Platform: macOS
Application: Chrome
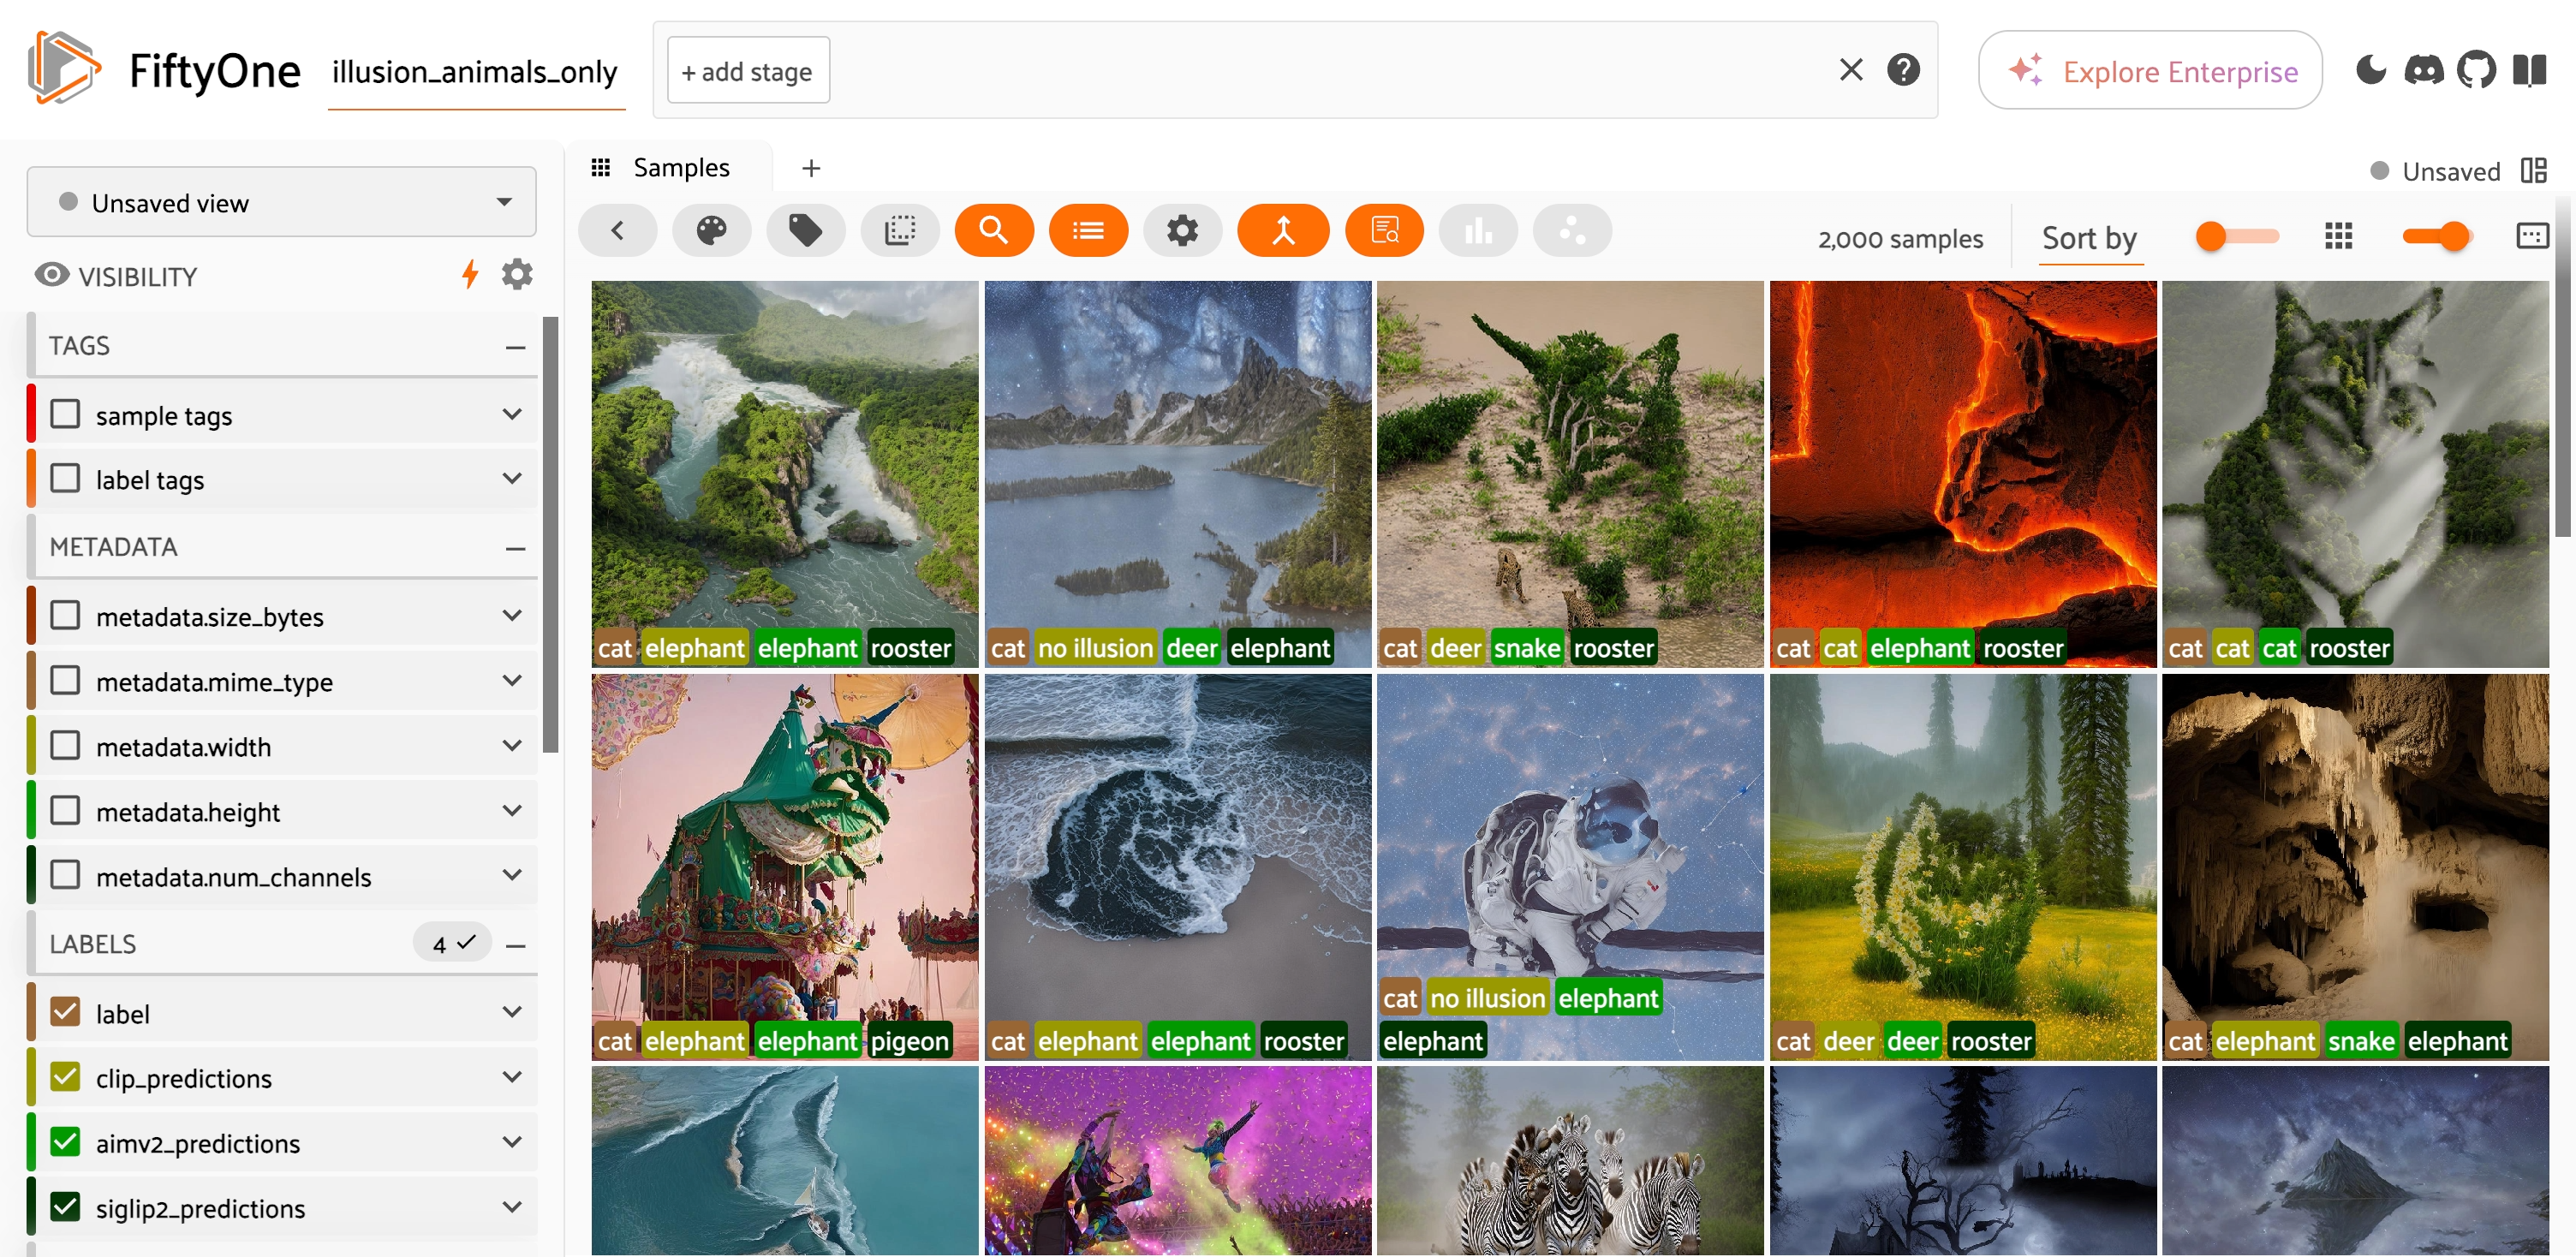
task_description: Open the embeddings panel
action_type: click
element_info: Icon
steps_since_start: 1